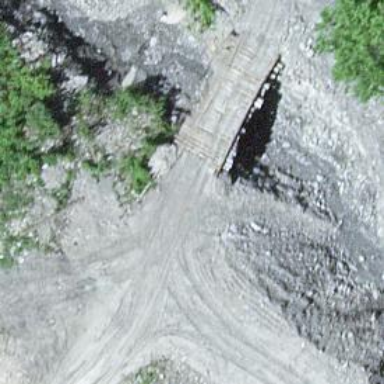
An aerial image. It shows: Track road with bridge.